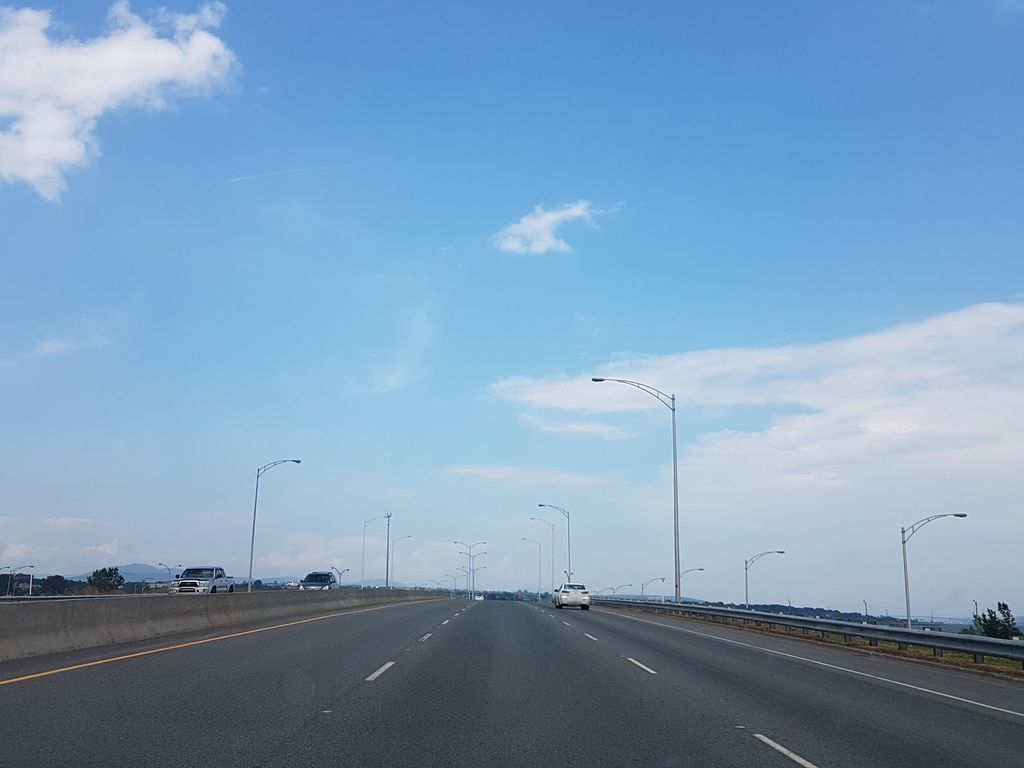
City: quebec_city